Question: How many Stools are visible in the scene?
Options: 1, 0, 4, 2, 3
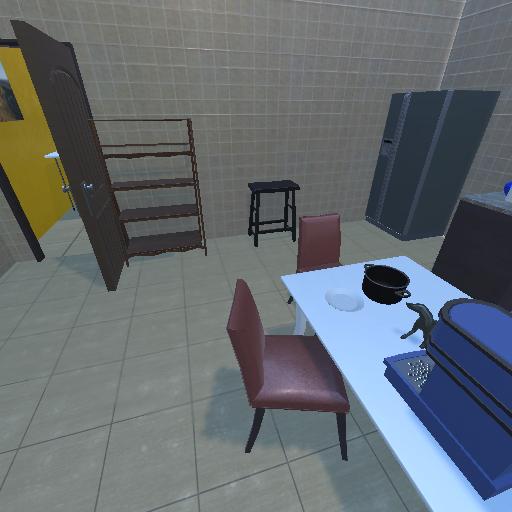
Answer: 1